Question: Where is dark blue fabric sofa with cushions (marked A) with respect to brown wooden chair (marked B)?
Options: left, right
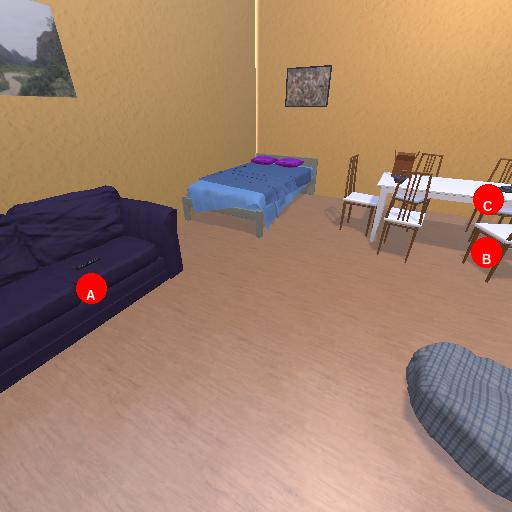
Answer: left